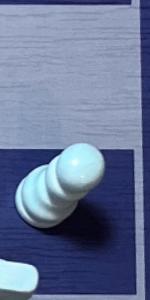
Label: Pawn_White